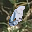
Label: 0